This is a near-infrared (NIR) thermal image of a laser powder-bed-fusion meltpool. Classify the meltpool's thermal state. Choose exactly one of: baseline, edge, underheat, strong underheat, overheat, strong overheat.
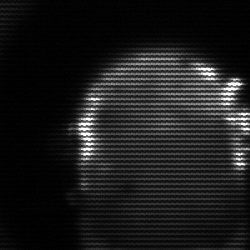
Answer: baseline